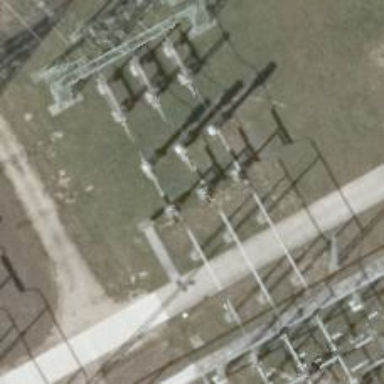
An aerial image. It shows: Bay where power lines run through.